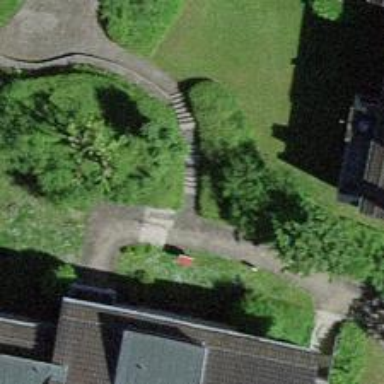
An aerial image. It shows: Road with steps.